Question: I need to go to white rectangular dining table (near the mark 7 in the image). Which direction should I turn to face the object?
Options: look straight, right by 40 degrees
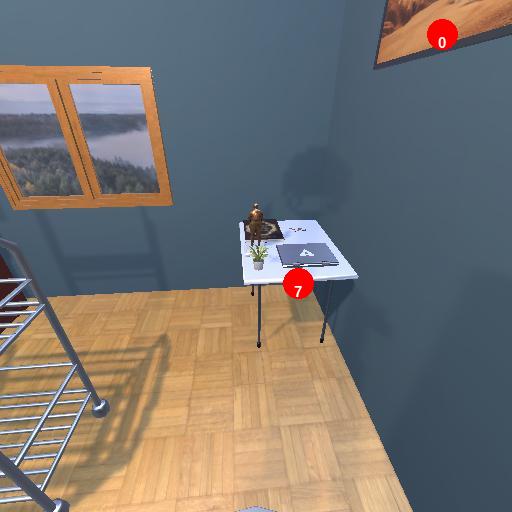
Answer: look straight